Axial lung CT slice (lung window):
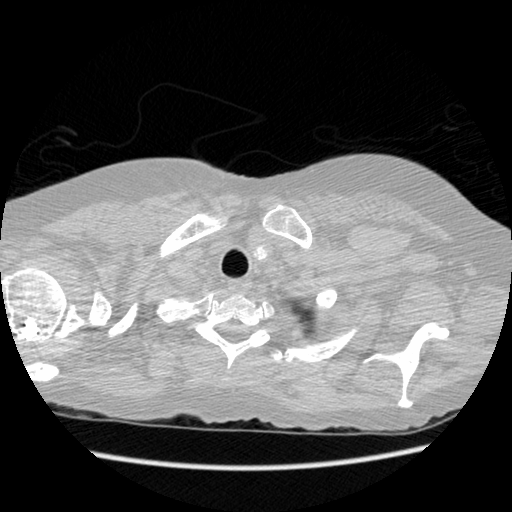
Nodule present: no